Question: I need to write the following value into the Registry during setup:
'''
[Registry]
Root: HKCU; Subkey: "Software\Apt\TCM\Tables\Standard"; ValueType: string; ValueName: "Campaign planner"; ValueData: "Sent letter #1|TOGGLE:TICK2|1500Follow-up call|TOGGLE:TICK2|1500|SPACE|45Sent letter #2|TOGGLE:TICK2|1500Follow-up call|TOGGLE:TICK2|1500|SPACE|45Notes||4000"
'''
but where it says "" I need to write ASCII character 01, so it would be entered like this:

How can I do this?
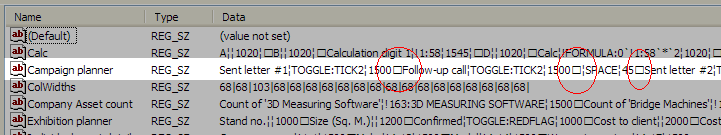
Answer: One way might be replacing all the occurences of the '' sequence by the <URL> without turning off the Pascal style string literals, this will do the job:
'''
#pragma parseroption -p-
[Registry]
...; ValueData: "{#StringChange('Lorem ipsumdolor sit amet', '', '')}"
'''
However, the code above looks to me overcomplicated. If you don't mind that all the backslash escaped chars will evaluate to their corresponding chars, you may define a variable that will escape them:
'''
#pragma parseroption -p-
#define MyValue "Lorem ipsumdolor sit amet"
[Registry]
...; ValueData: "{#MyValue}"
'''
But note that it applies to all backslash escaped chars, like '', '' and all their respective notations, which might not always fit to your constant value.
Still, as the most reliable way I'm finding to use the code section with its <URL> function.